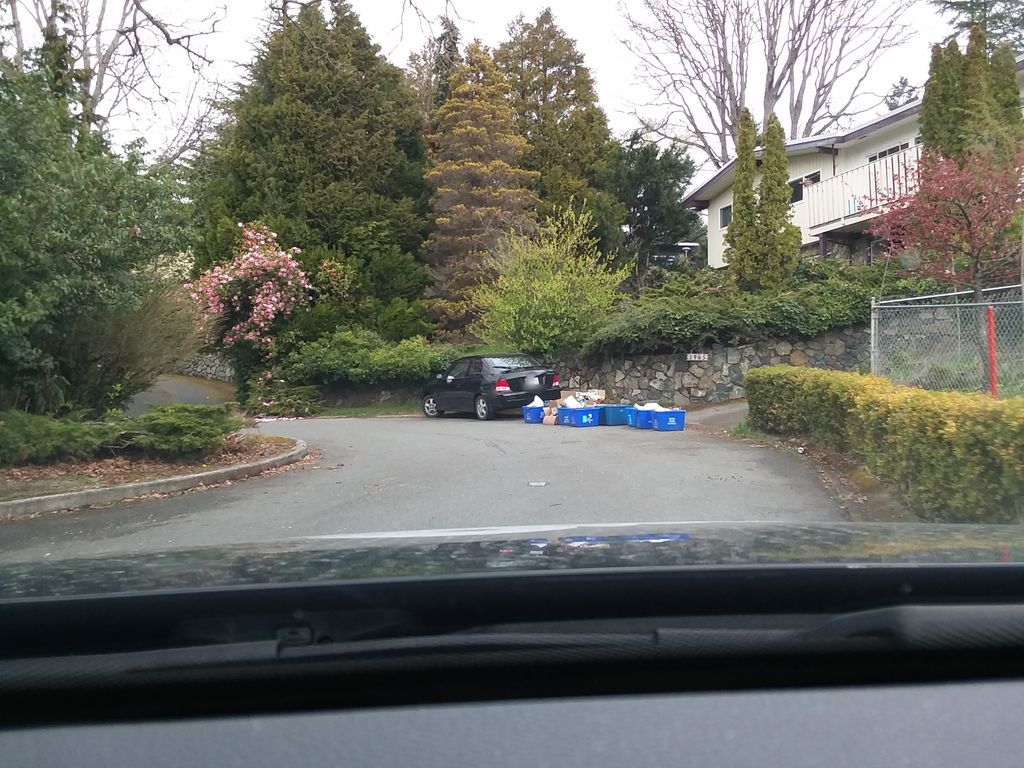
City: victoria